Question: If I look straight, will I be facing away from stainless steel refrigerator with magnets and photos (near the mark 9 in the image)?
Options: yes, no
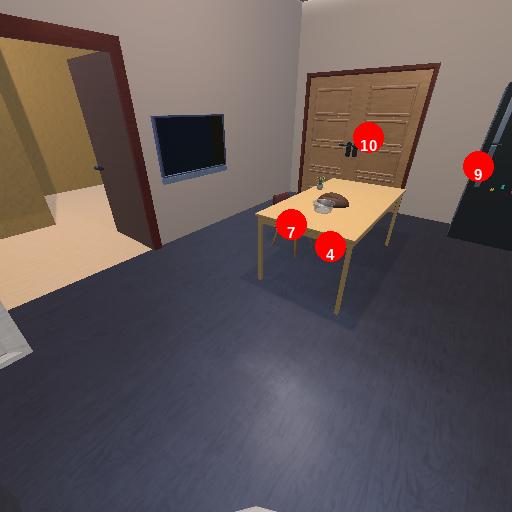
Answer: yes